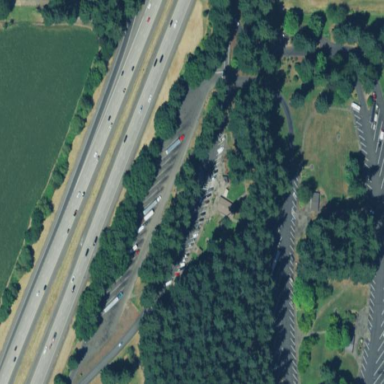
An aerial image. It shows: Rest area on the road.